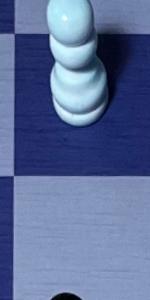
Label: Empty